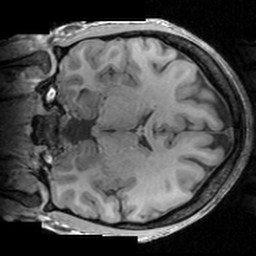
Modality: T1w
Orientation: coronal
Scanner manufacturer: siemens
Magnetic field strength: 3 T
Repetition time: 1.63 s
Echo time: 0.00311 s